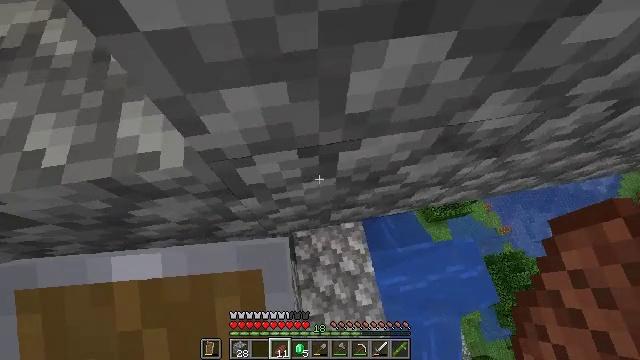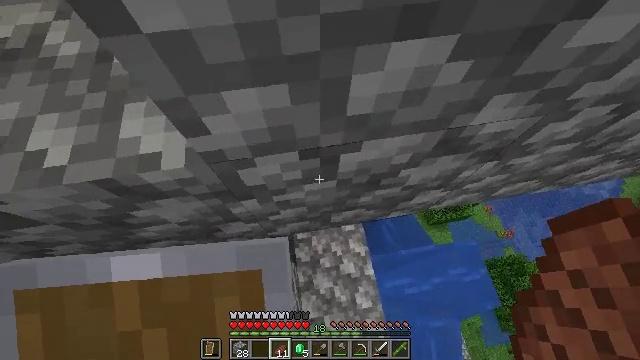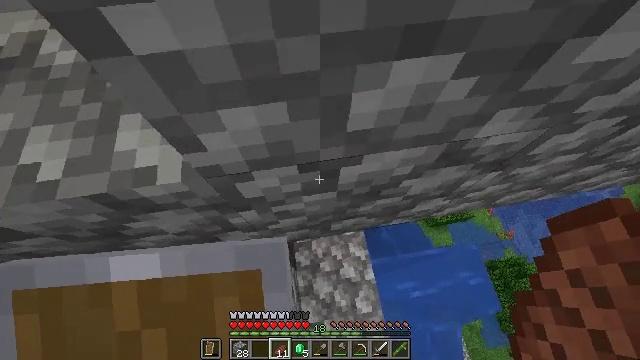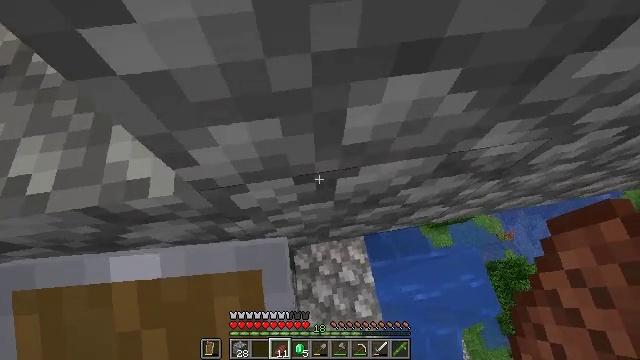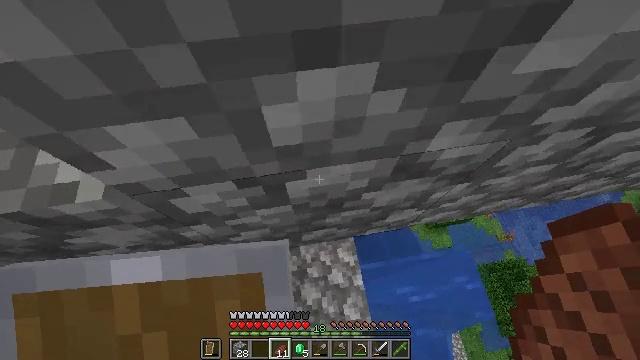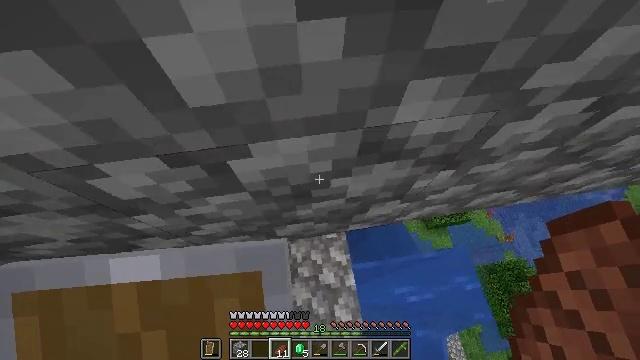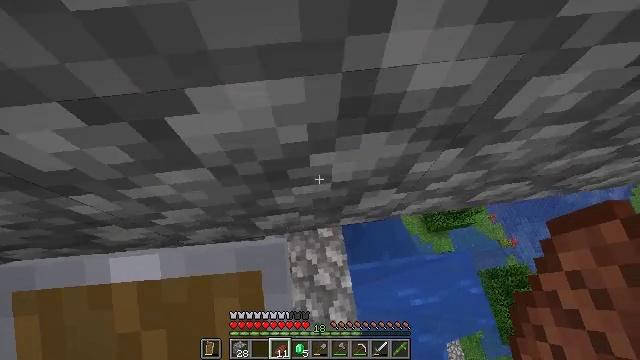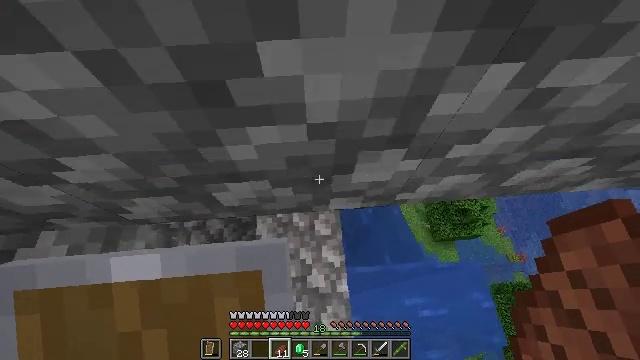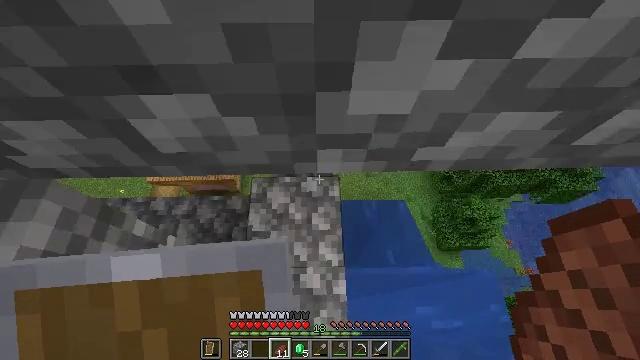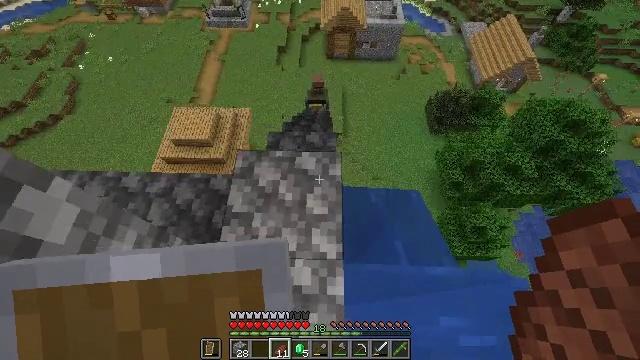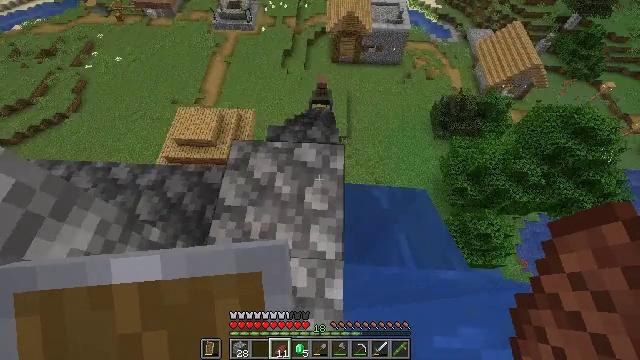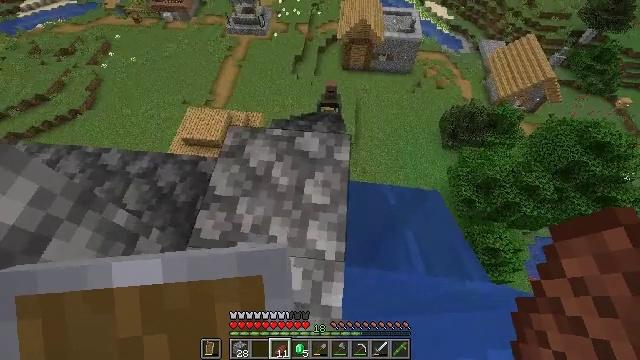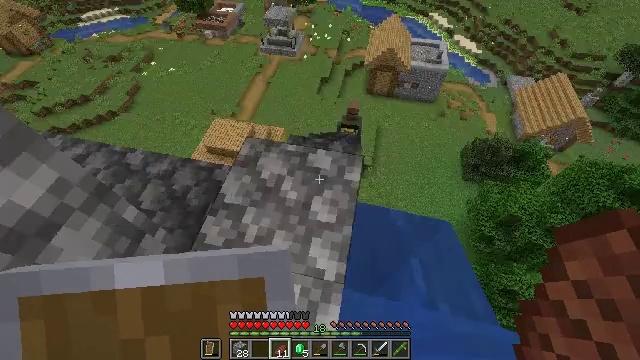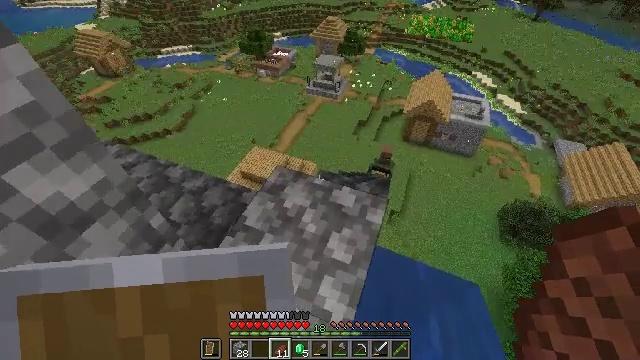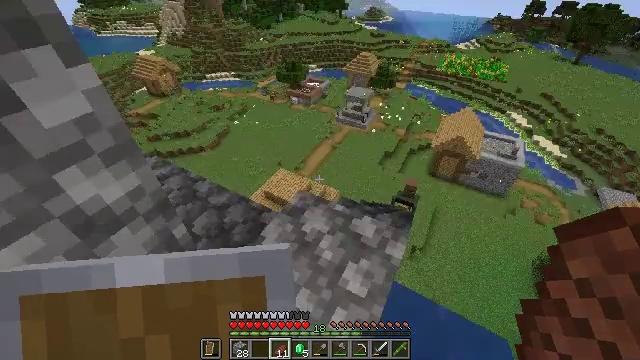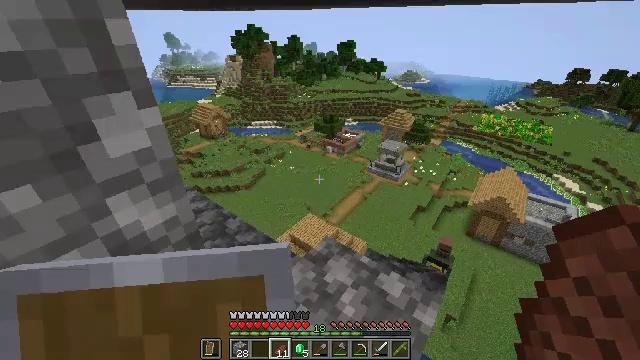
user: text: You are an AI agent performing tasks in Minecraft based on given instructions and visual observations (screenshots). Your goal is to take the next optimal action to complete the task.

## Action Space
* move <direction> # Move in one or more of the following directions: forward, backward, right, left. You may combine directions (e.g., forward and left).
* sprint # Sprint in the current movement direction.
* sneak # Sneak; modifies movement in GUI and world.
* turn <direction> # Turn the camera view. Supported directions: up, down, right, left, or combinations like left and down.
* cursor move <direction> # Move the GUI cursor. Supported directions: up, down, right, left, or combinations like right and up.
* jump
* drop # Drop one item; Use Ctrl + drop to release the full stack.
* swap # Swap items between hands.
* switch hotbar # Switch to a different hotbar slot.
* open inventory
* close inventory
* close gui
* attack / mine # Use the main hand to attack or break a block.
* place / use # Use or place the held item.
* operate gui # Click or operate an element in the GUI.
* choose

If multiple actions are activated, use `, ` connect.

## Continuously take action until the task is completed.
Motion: motion action
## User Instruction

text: Eliminate the villager.
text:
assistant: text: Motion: no_op
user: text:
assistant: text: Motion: move forward
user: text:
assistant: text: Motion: move forward and move right
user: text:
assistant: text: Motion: move right
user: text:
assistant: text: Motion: no_op
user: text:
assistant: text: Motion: turn left
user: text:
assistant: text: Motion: turn left
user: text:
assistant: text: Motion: turn left
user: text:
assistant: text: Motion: turn left
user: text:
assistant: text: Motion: turn left
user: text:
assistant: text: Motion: turn left and up
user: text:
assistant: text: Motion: turn left and up
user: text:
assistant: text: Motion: turn left and up
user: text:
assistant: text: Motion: turn left and up
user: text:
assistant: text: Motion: turn left and up
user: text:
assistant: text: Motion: turn right and up
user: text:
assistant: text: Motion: no_op
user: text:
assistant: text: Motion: no_op
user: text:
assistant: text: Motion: no_op
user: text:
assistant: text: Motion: turn down
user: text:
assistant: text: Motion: turn left and down
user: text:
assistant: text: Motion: move forward
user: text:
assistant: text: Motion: move forward
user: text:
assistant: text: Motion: move forward, turn left
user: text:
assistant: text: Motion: turn left
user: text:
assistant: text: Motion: turn left
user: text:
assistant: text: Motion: no_op
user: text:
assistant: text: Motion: no_op
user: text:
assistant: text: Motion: no_op
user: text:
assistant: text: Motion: no_op